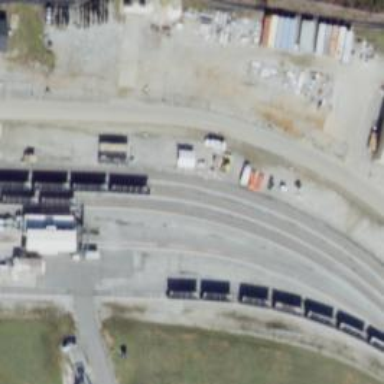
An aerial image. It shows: Rail spur service.